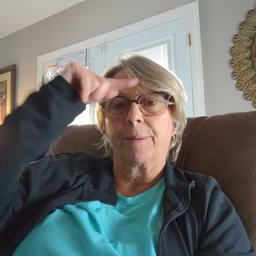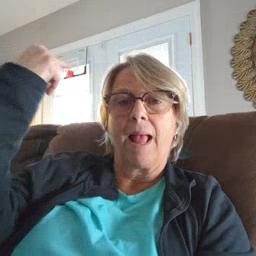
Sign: black